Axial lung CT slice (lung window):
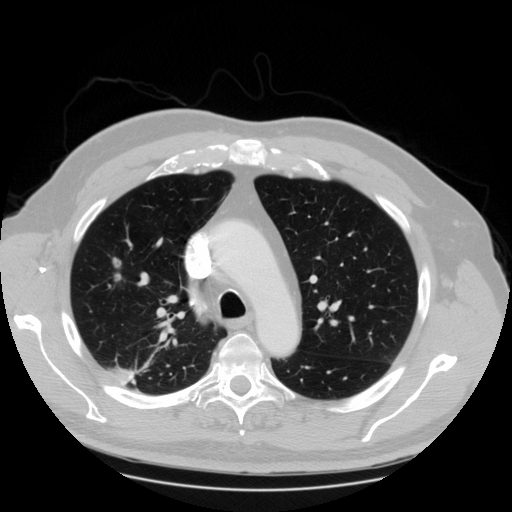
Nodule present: yes
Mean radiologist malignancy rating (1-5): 4